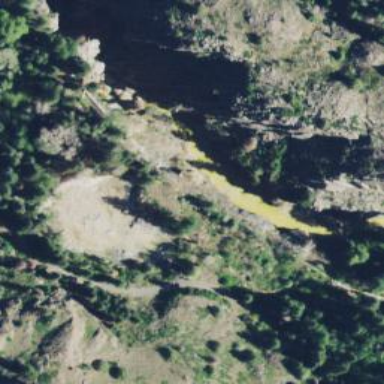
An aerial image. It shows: Natural cliff.